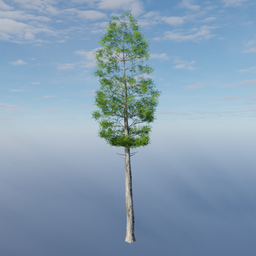
Label: nature